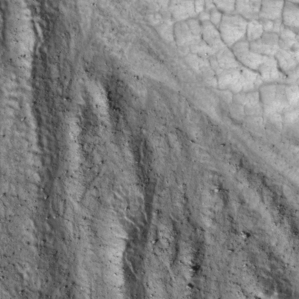
Label: non_frost